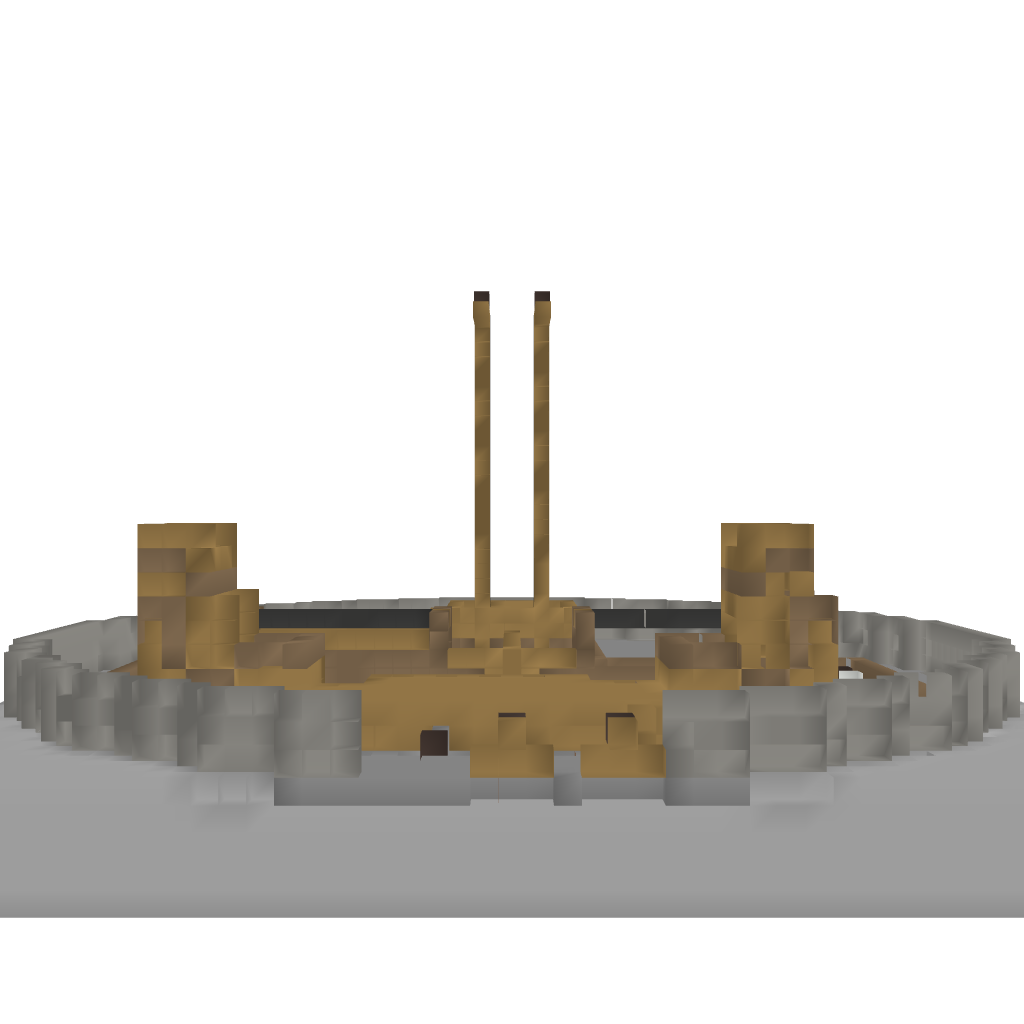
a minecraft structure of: SmartMoving(MOD) Crash Course